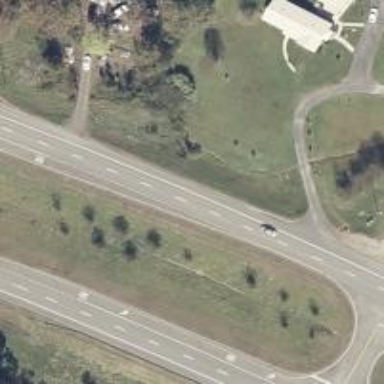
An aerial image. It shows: Primary highway with asphalt surface that includes dual carriageway.